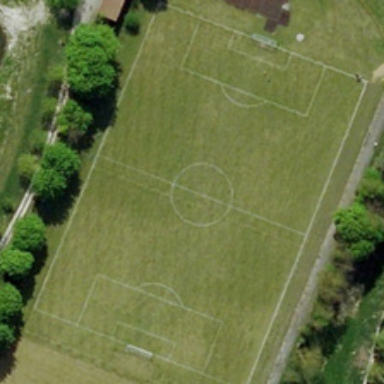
The playground consists of a red track and a green football field .